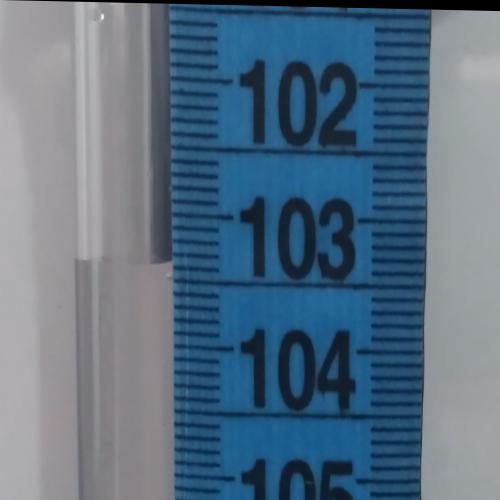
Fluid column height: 103.4 cm